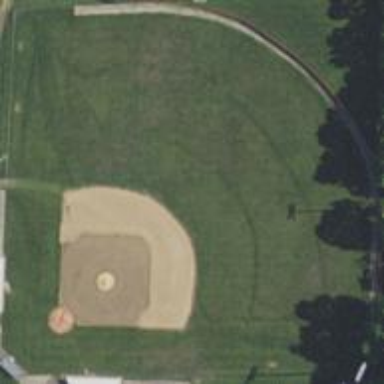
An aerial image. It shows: Baseball pitch for leisure land.